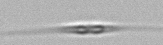
Label: Cylindrotheca